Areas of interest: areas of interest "Jiuquan Iron and Steel Exhibition Hall"
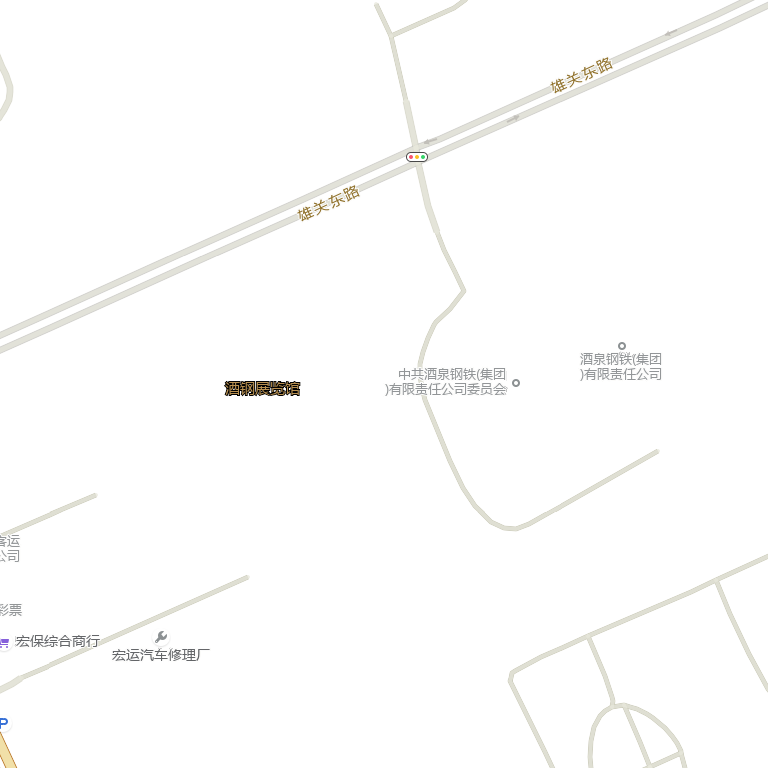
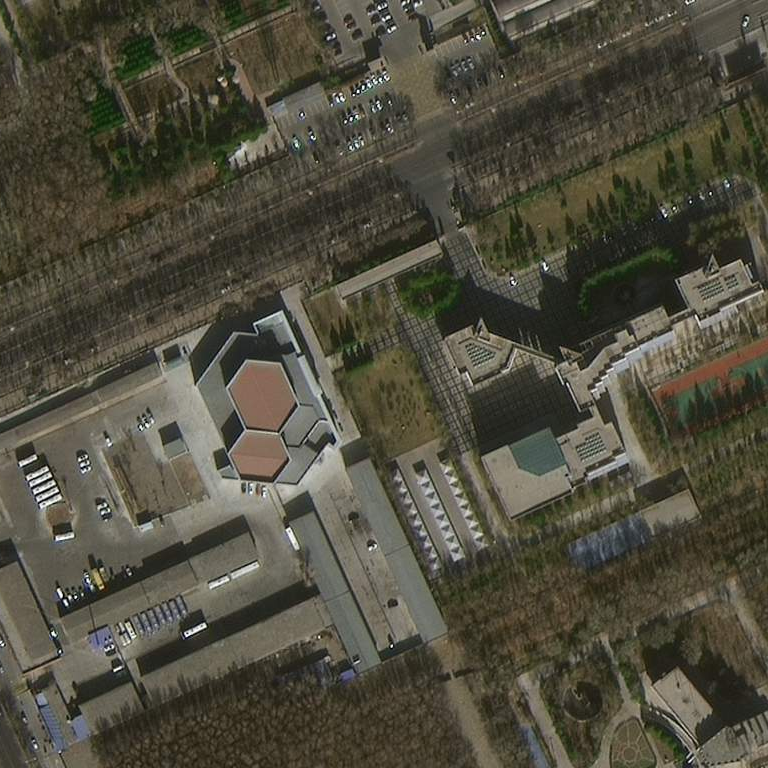